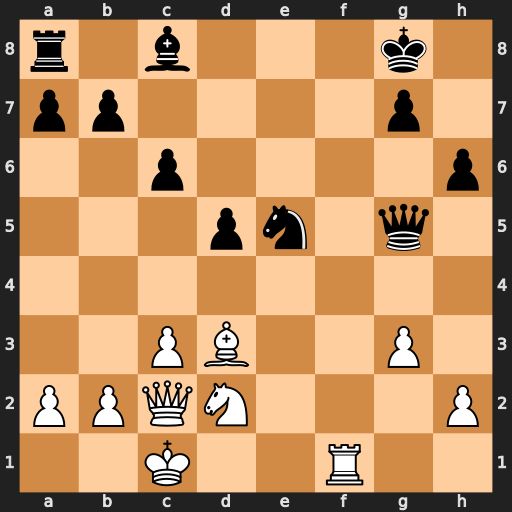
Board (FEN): r1b3k1/pp4p1/2p4p/3pn1q1/8/2PB2P1/PPQN3P/2K2R2
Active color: w
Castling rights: -
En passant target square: -
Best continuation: Bh7+ Kh8 Rf8#